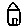
Label: house